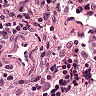
Metastatic tissue present: no